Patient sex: F
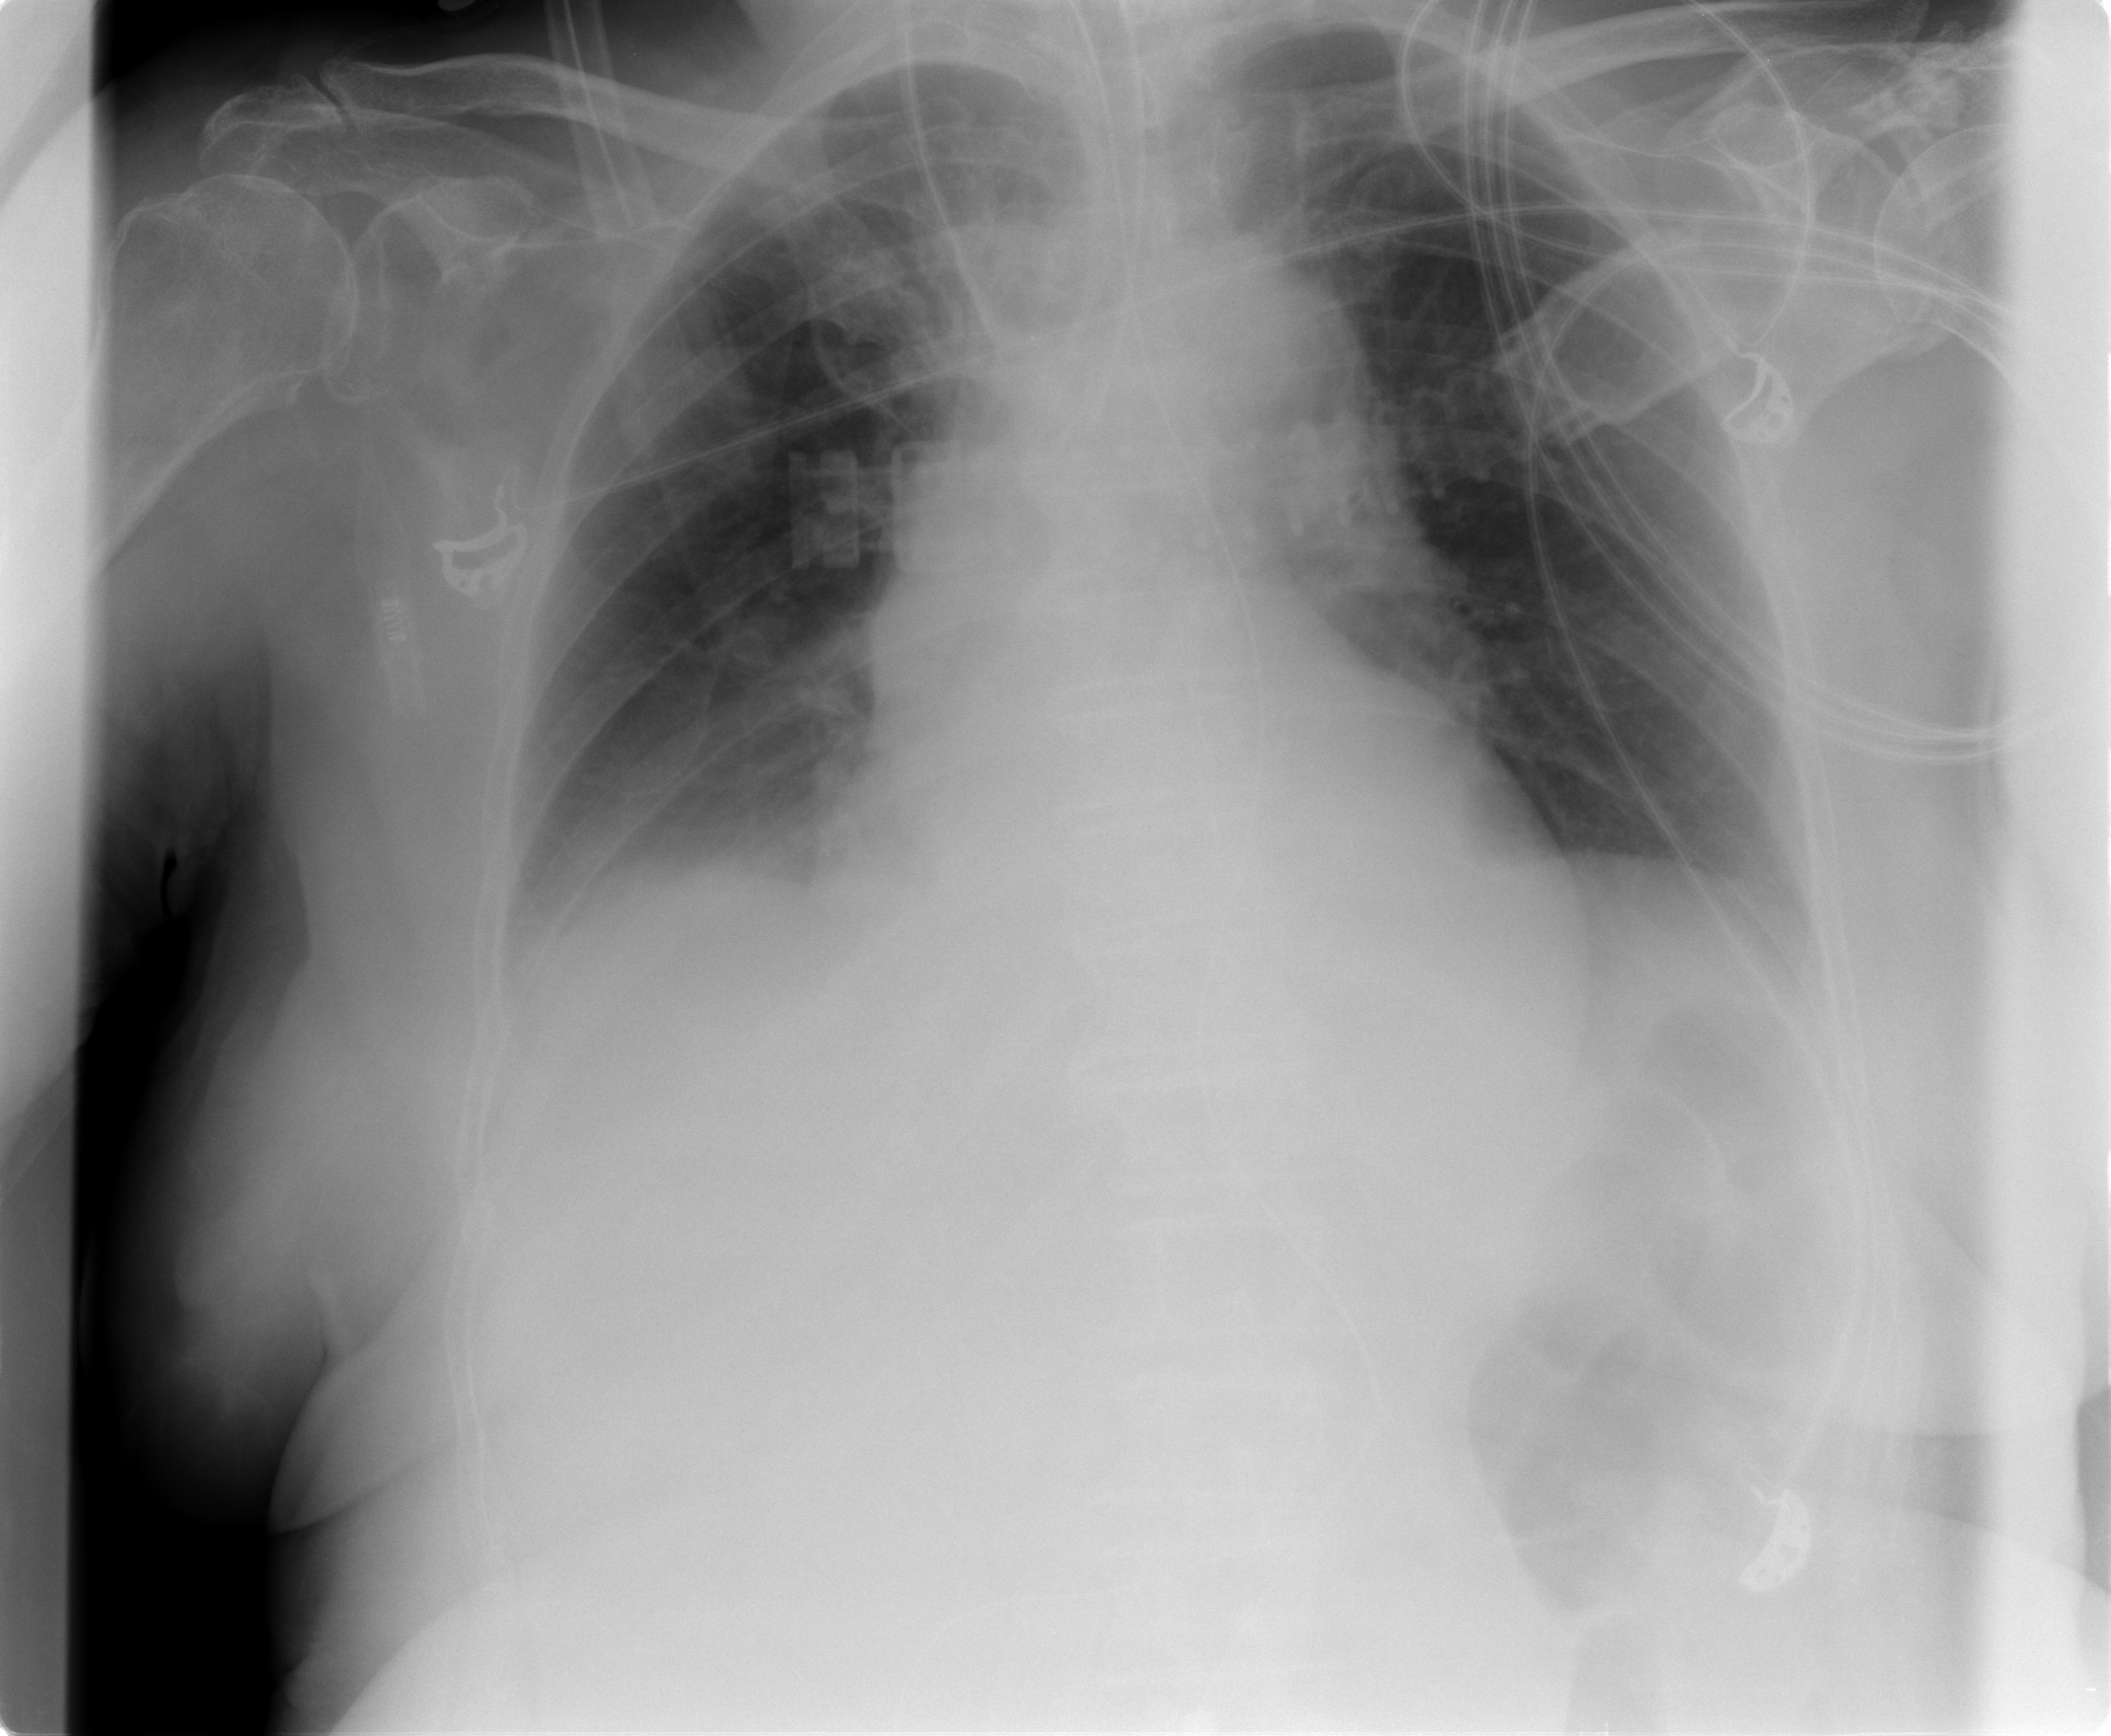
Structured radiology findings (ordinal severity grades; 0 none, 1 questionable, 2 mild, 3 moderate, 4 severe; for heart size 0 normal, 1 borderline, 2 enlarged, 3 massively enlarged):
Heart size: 1
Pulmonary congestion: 0
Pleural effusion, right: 2
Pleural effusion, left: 0
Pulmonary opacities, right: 0
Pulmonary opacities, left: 0
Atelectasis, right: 2
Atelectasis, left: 0